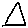
Label: triangle